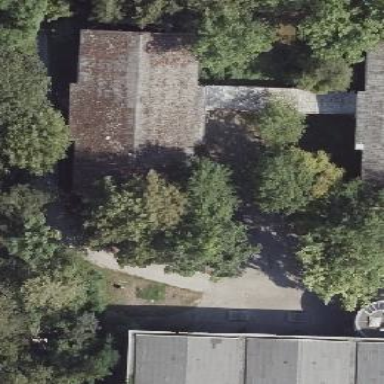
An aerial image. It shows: Part of building.